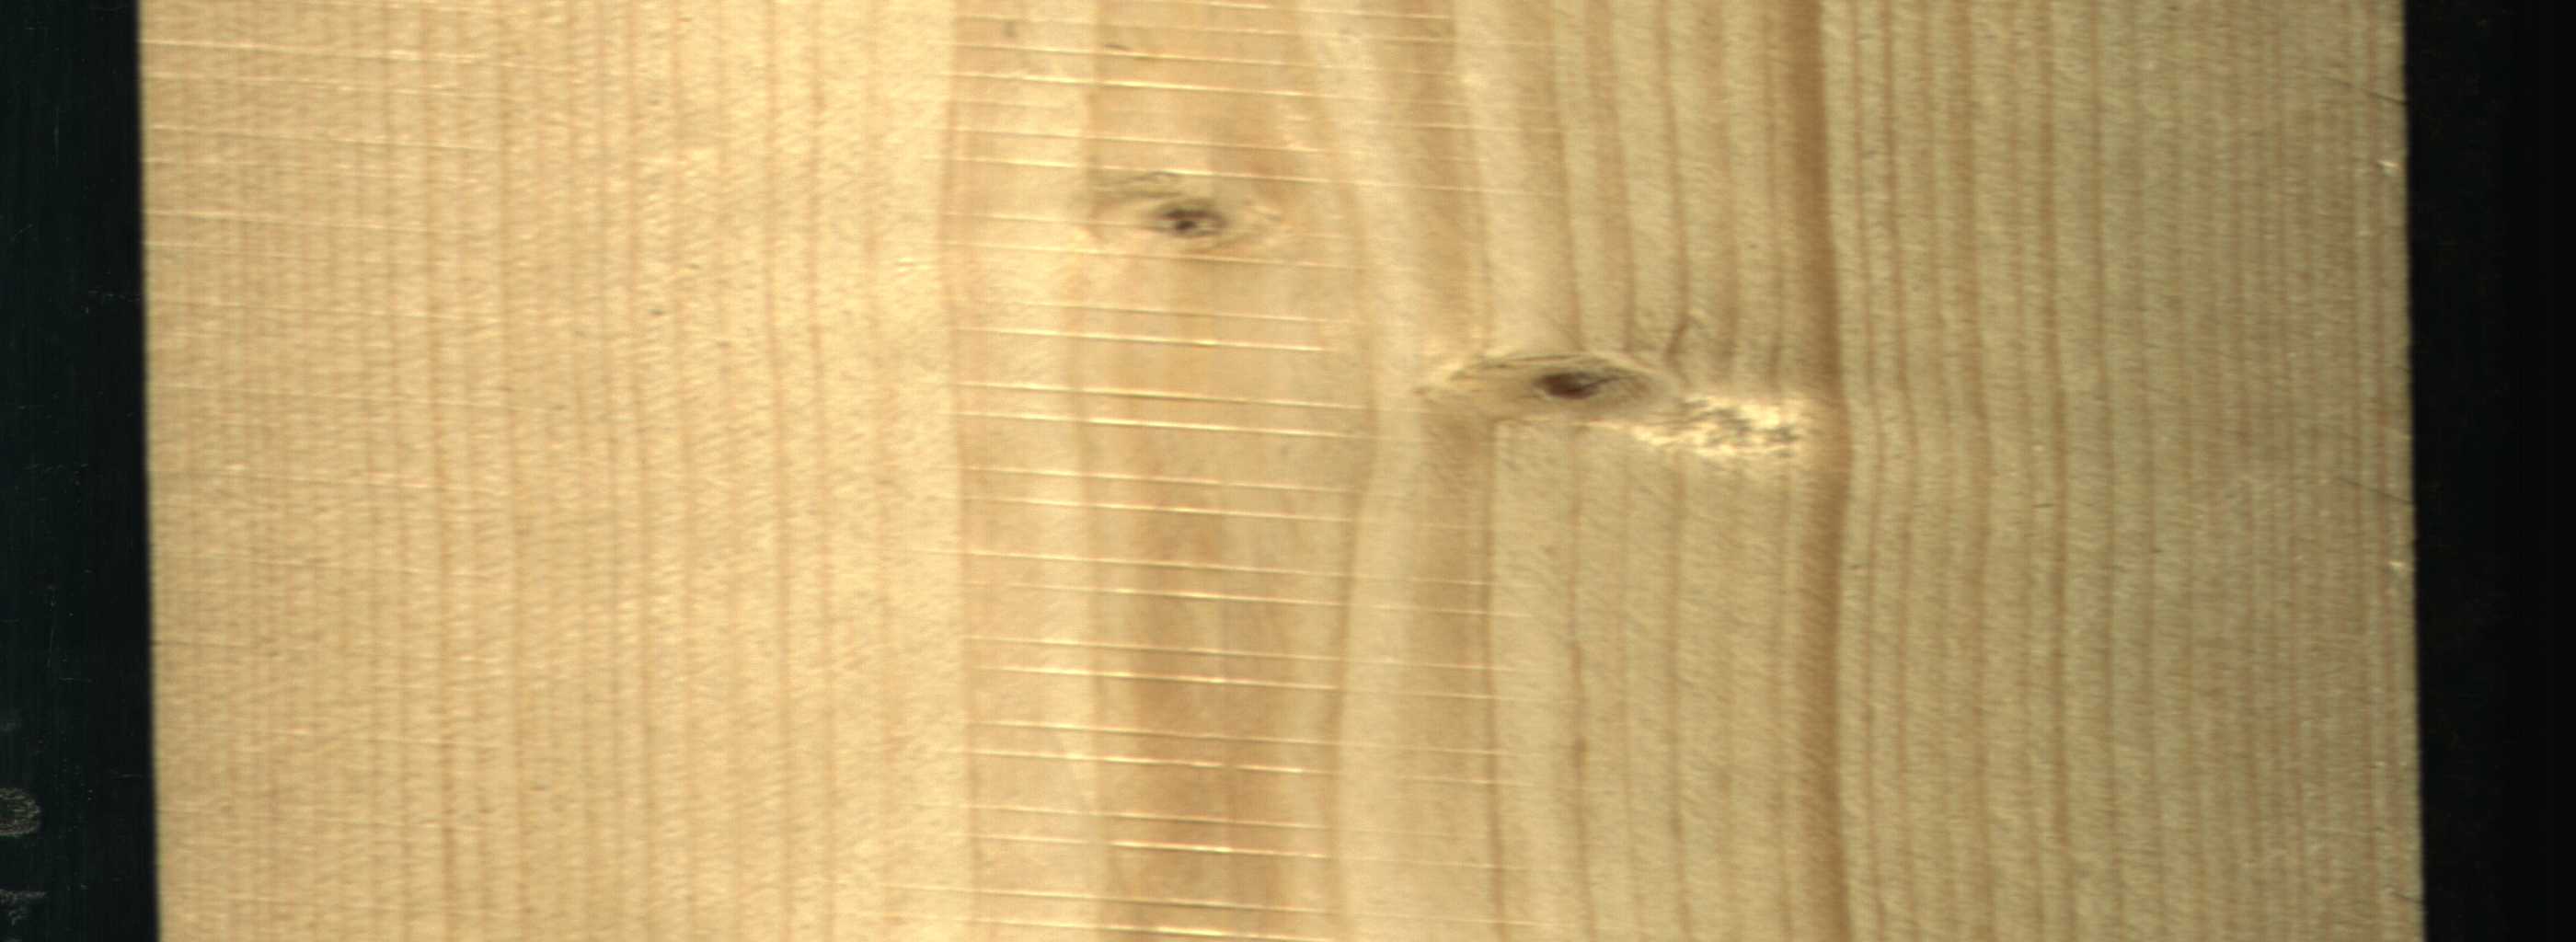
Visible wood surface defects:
Live_Knot
Live_Knot